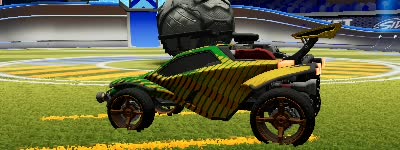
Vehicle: octane